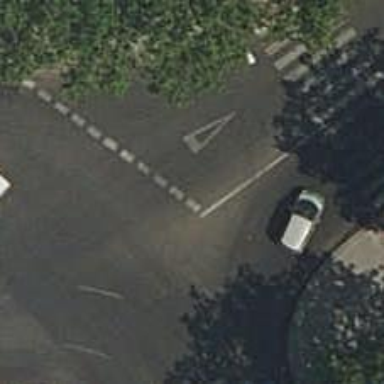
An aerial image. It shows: Road with "give way" sign.